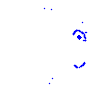
Particle: pion